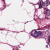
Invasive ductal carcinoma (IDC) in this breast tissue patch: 0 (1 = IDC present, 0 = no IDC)